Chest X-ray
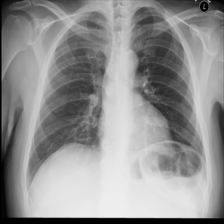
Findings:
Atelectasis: negative
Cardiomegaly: negative
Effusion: negative
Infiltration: negative
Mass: negative
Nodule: negative
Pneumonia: negative
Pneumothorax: negative
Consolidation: negative
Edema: negative
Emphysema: negative
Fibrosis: negative
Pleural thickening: negative
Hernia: negative